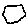
Label: hexagon